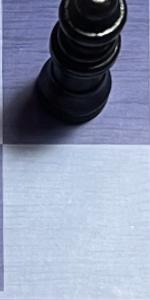
Label: Empty